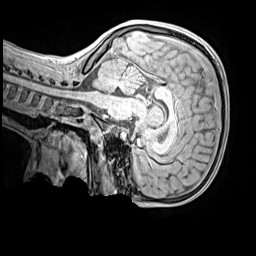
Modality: MP2RAGE
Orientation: sagittal
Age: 9
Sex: female
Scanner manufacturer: siemens
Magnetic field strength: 3 T
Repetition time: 4 s
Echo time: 0.00299 s